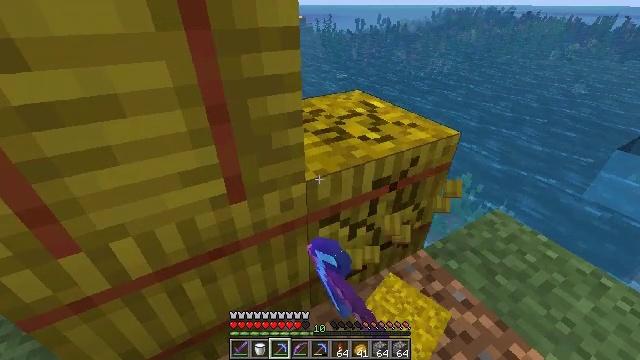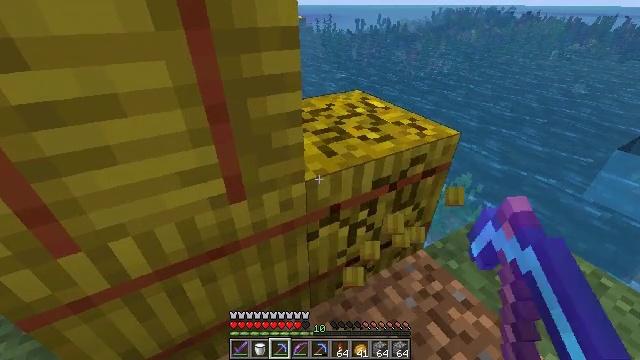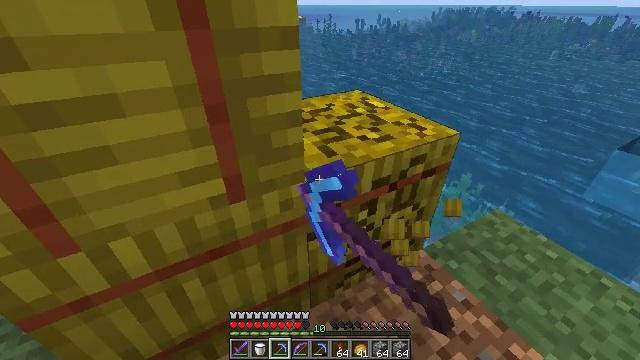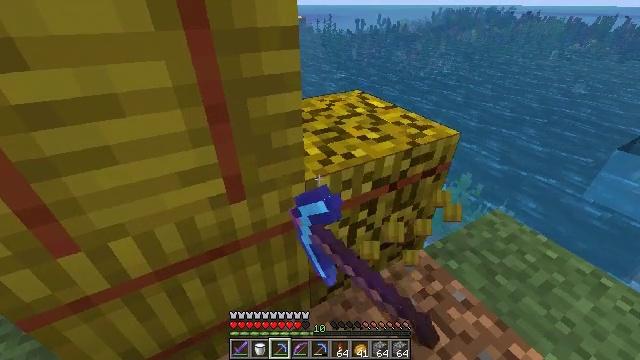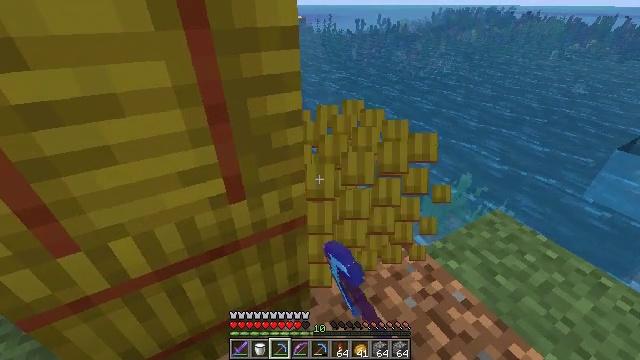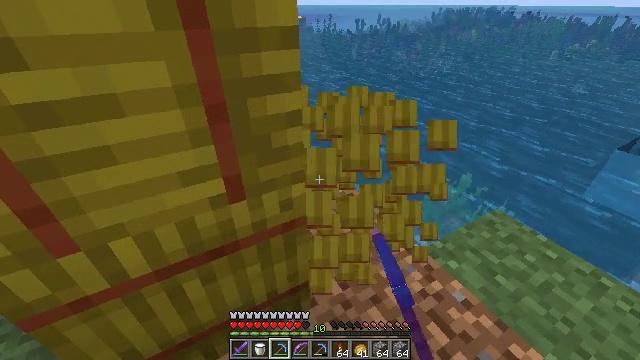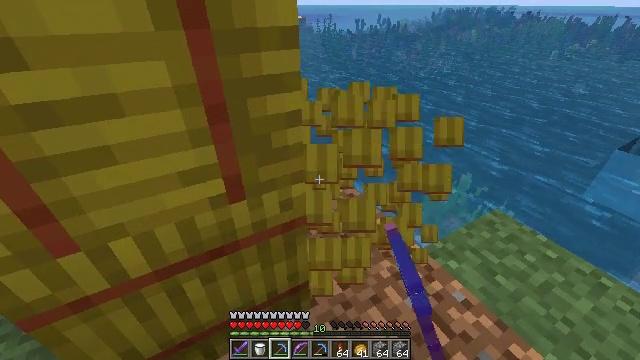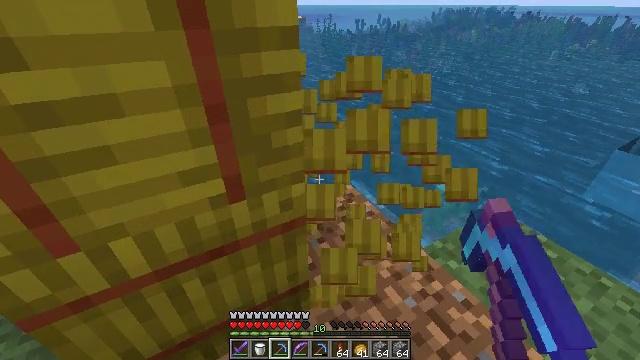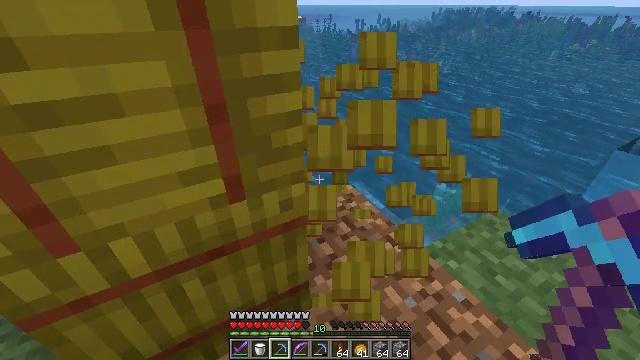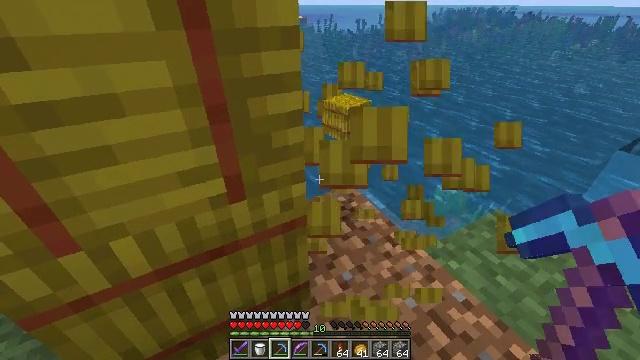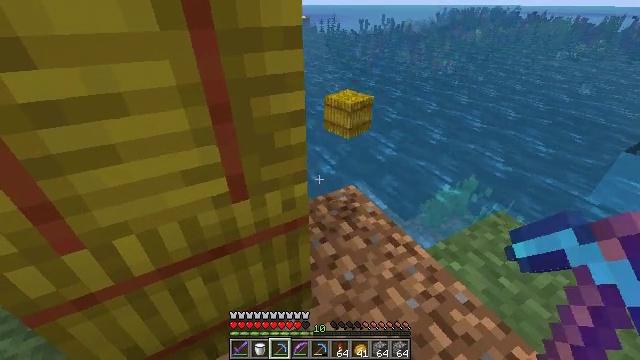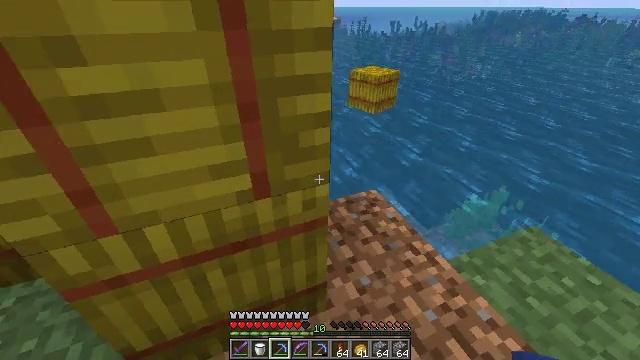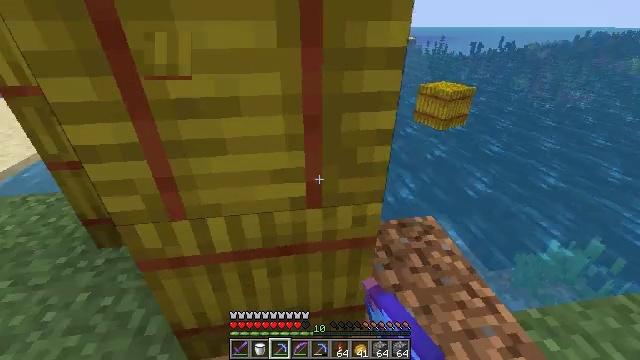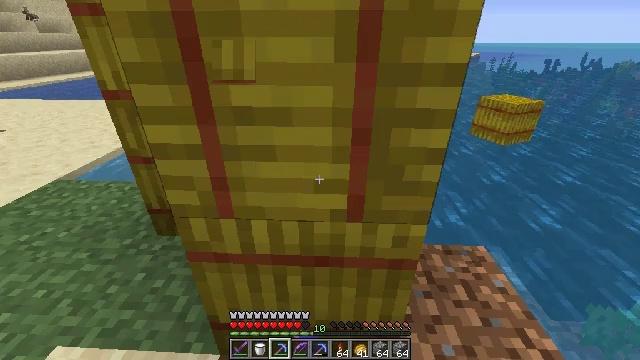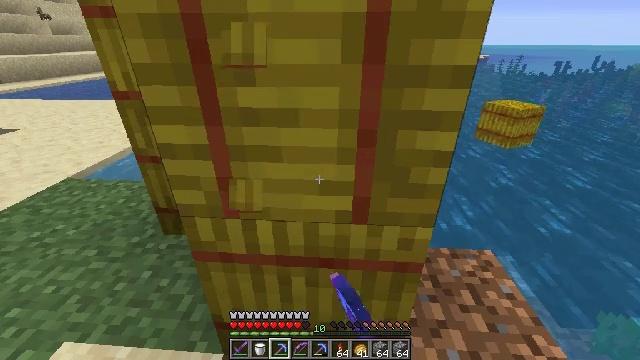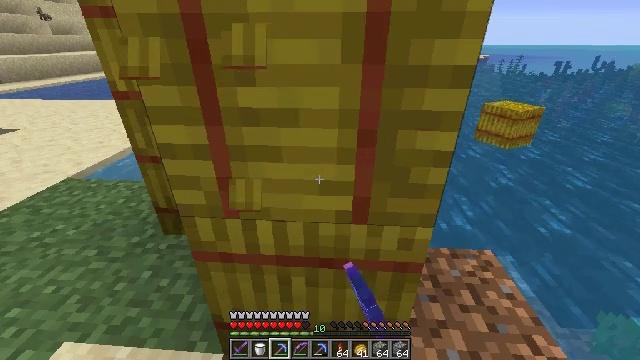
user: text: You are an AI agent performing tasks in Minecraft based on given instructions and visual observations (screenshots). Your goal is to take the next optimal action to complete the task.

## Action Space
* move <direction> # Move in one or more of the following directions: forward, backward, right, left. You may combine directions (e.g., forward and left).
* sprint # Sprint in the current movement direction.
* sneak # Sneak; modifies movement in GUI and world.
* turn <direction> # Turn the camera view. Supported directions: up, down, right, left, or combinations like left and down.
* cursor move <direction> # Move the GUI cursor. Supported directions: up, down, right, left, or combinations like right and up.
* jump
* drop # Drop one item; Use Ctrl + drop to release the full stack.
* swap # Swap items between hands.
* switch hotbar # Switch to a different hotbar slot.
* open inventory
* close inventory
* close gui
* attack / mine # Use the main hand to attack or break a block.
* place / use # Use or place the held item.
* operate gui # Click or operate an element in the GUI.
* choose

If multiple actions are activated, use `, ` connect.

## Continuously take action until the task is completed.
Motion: motion action
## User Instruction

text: Attack the hay block to get hay.
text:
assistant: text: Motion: attack / mine
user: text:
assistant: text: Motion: attack / mine
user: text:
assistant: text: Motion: attack / mine
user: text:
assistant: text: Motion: attack / mine
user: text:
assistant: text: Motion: attack / mine
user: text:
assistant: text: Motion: attack / mine
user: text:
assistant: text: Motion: attack / mine
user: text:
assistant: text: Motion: attack / mine
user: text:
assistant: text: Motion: attack / mine
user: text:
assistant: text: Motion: attack / mine
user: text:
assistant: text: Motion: turn left, attack / mine
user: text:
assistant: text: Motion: turn left and up, attack / mine
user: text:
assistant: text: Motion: turn left and up, attack / mine
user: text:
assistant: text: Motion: turn left, attack / mine
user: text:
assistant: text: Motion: attack / mine
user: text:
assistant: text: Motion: attack / mine
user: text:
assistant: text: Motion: attack / mine
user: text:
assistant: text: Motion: attack / mine
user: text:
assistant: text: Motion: attack / mine
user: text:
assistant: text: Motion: attack / mine
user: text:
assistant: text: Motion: attack / mine
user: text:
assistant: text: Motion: attack / mine
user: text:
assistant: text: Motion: attack / mine
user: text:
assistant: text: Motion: attack / mine
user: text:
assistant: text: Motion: attack / mine
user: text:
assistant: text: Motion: attack / mine
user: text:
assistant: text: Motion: attack / mine
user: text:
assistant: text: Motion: attack / mine
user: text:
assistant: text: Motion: attack / mine
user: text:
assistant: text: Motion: attack / mine